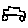
Label: car